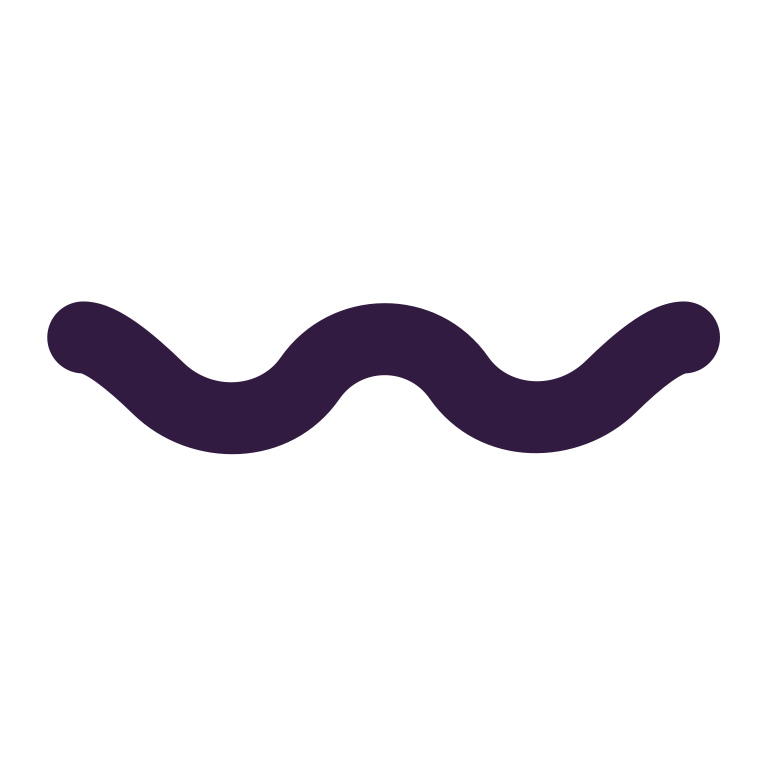
wavy dash flat